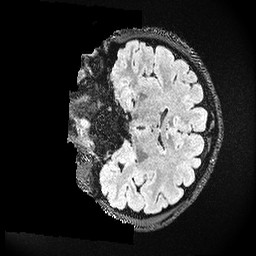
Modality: FLAIR
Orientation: coronal
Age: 22
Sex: male
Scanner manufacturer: ge
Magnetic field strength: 3 T
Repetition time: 4.802 s
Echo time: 0.1162 s